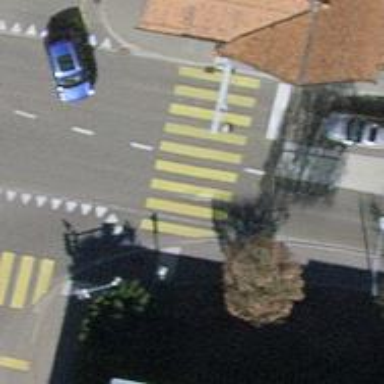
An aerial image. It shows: Marked crossing on asphalt footway with traffic calming table.